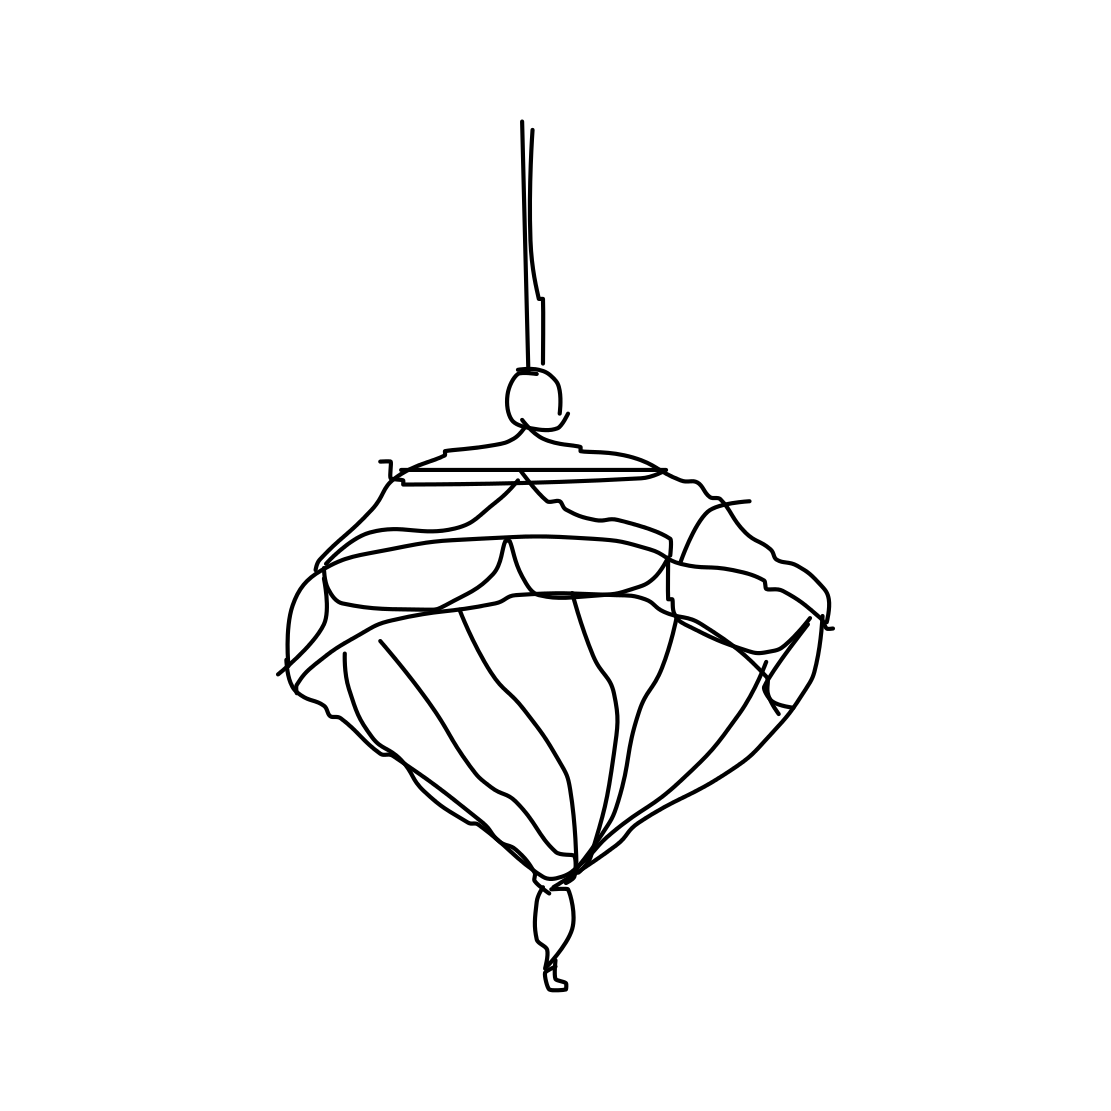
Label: chandelier